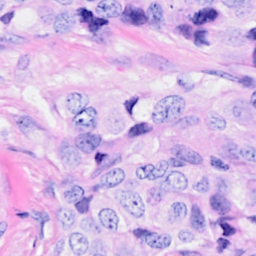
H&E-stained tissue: Breast